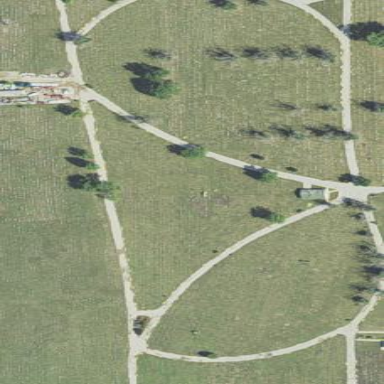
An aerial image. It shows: Cemetery.